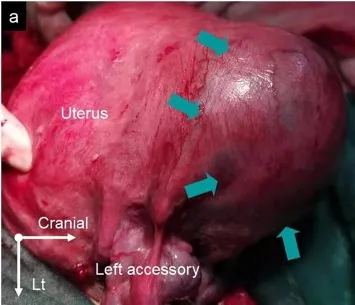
(A,B) The protuberance with gross subserous blood vessels in the left fundus of the uterus from different perspectives measuring ~10 x 10 x 8 cm (green arrows).
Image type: medical_photograph (other_medical_photograph)